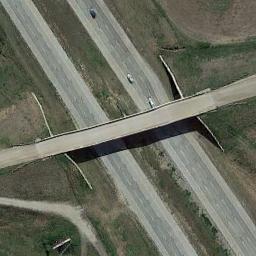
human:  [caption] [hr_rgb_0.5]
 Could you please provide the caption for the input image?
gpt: The overpass is next to the grass with some cars .

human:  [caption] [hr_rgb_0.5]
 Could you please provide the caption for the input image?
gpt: Several cars are on the road under the overpass .

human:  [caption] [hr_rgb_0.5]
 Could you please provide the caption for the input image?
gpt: On the highway, There is an overpass .

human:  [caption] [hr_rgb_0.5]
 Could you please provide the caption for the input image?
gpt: The cross-line overpass is over the roads on the clearing .

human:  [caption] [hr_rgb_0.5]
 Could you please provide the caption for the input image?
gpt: There are green meadows around the overpass .